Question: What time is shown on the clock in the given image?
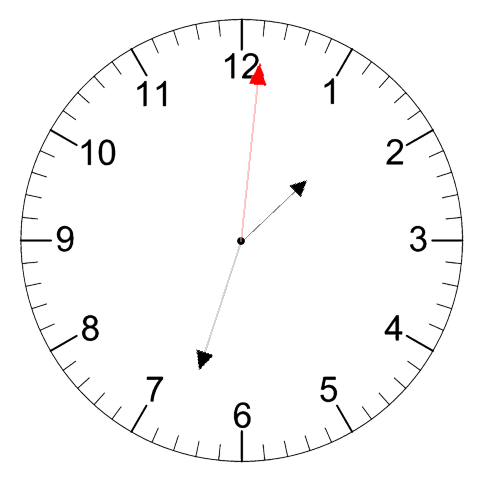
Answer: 01:33:01